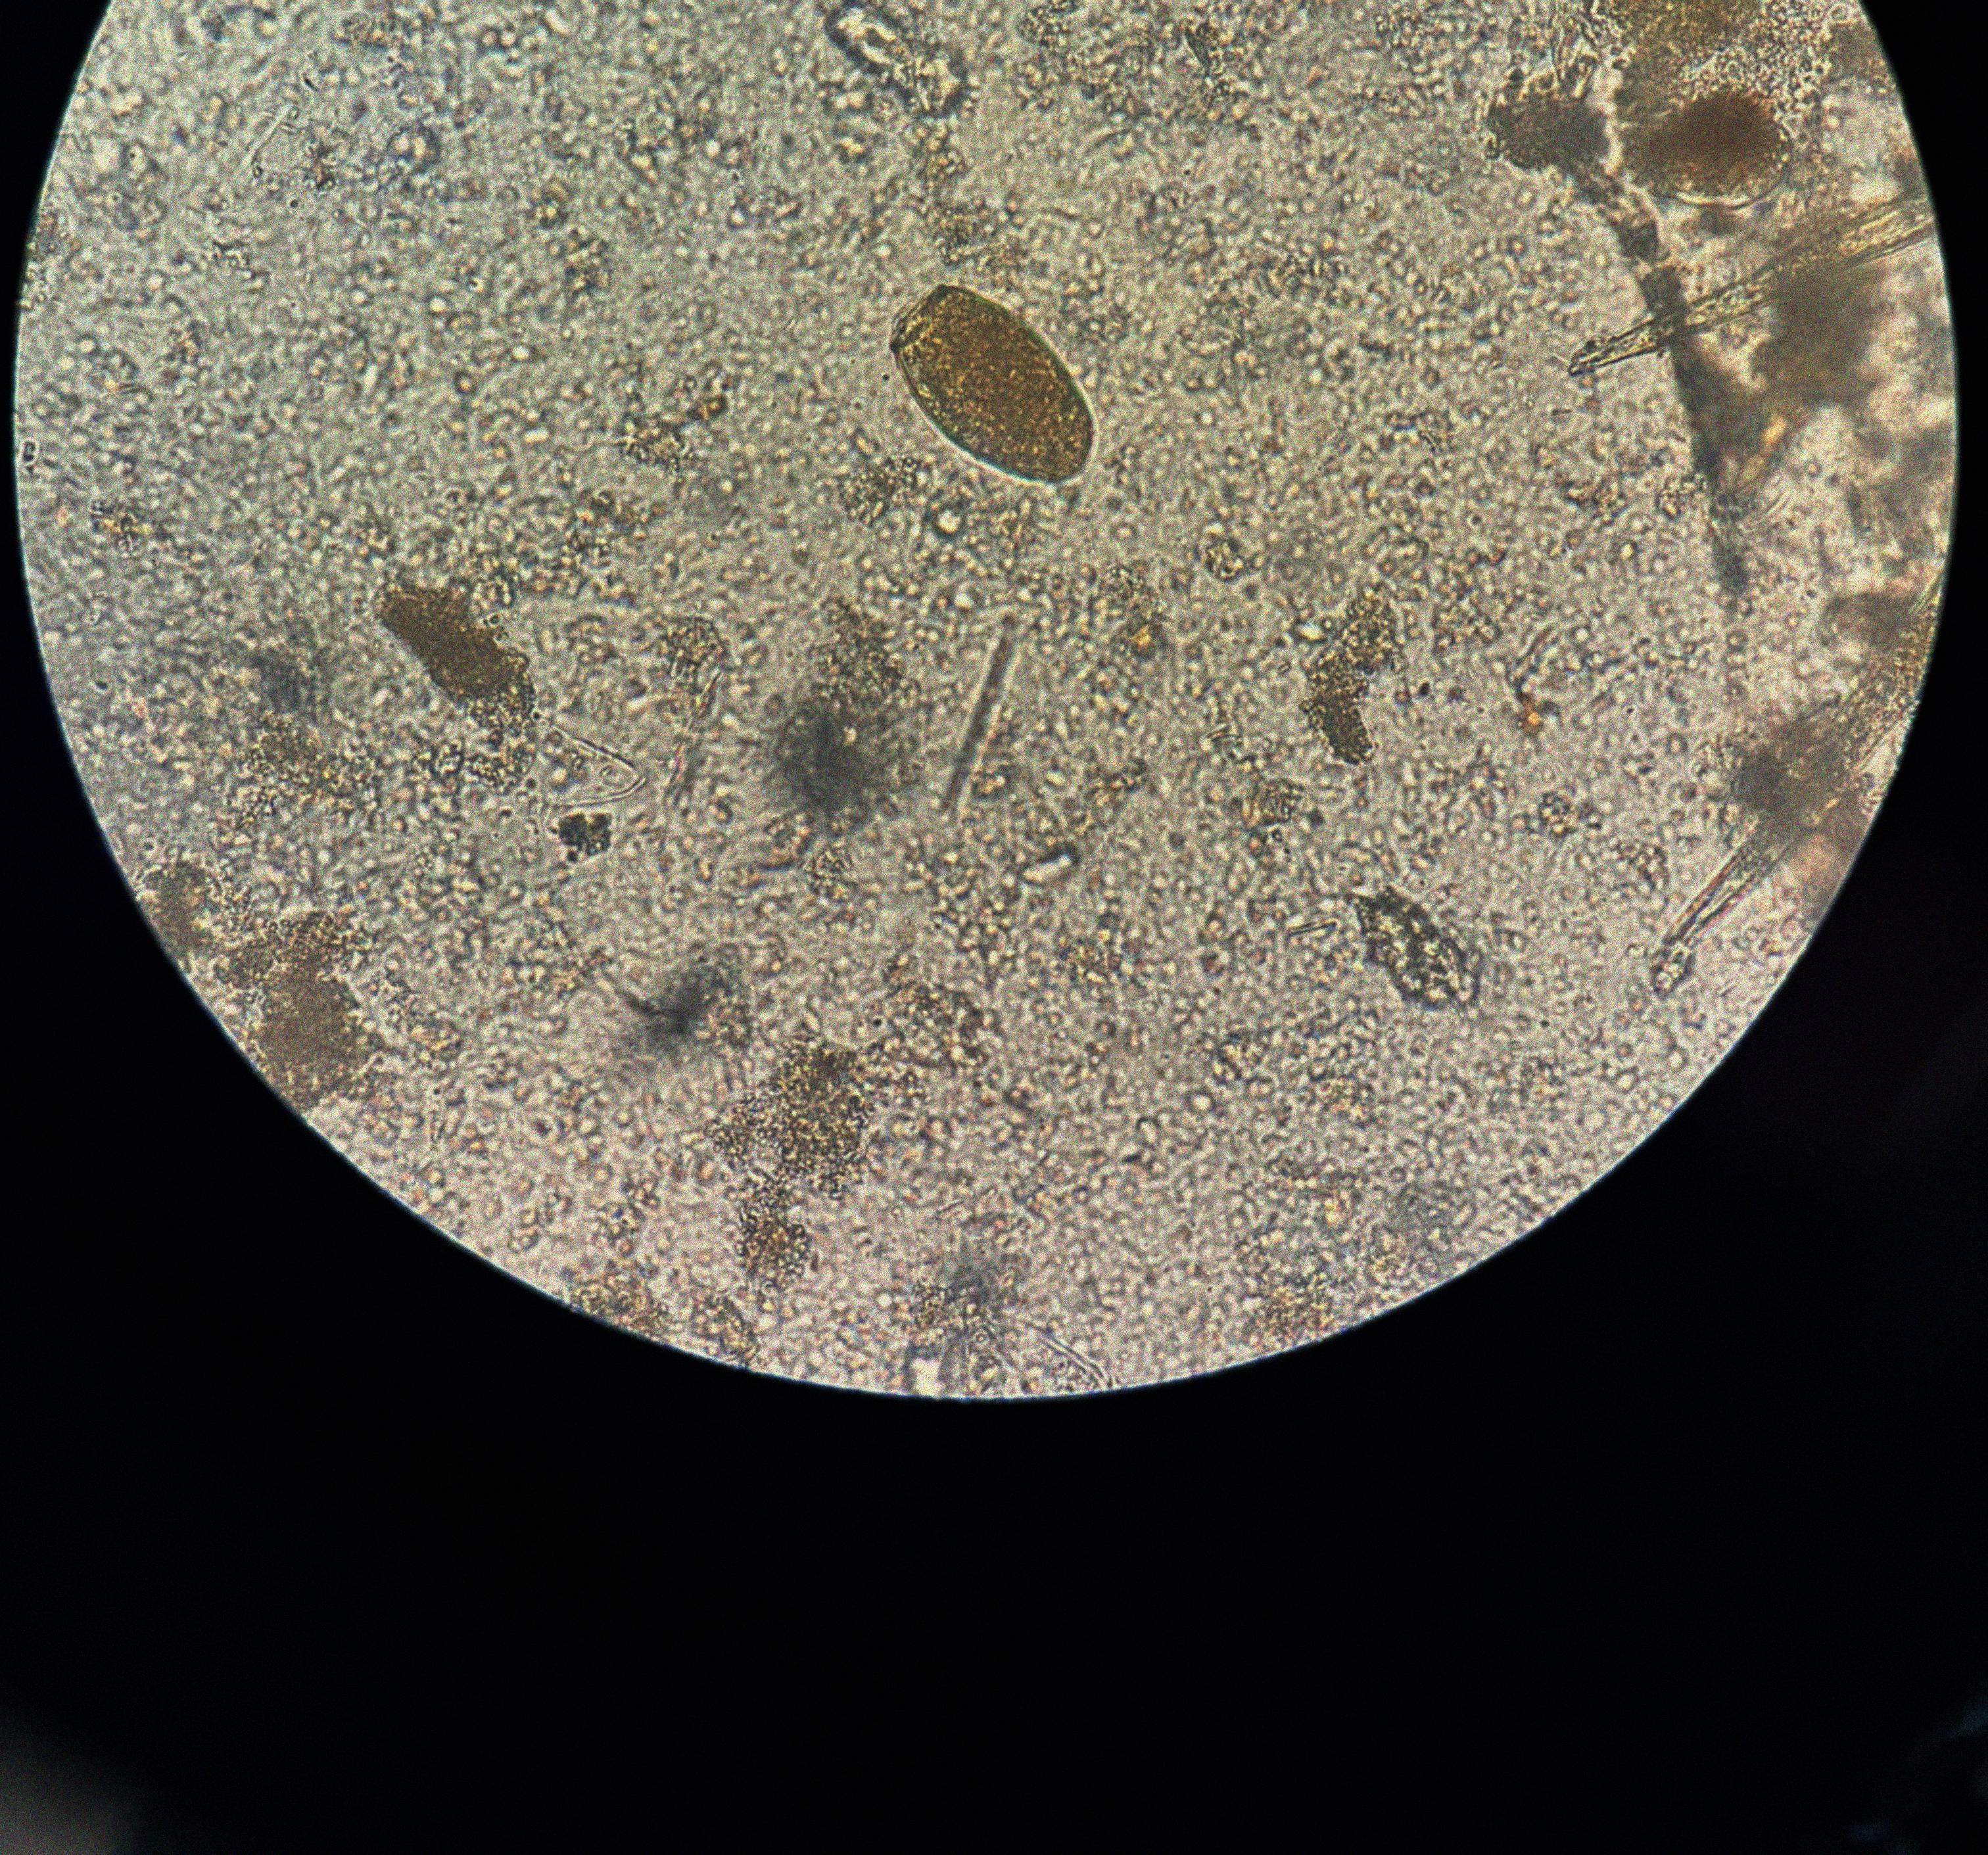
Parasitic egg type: Paragonimus spp